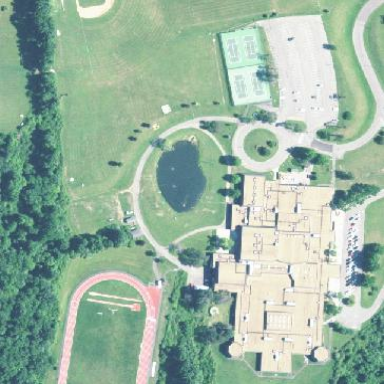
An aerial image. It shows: School.